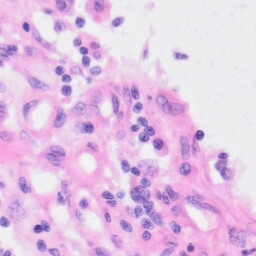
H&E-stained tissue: Kidney